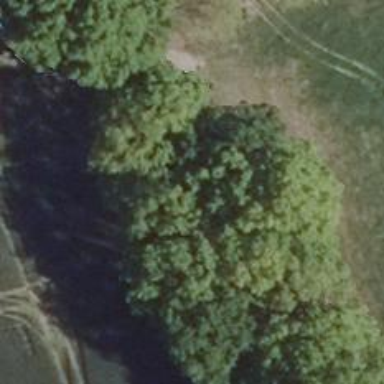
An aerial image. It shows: Row of trees in natural setting.